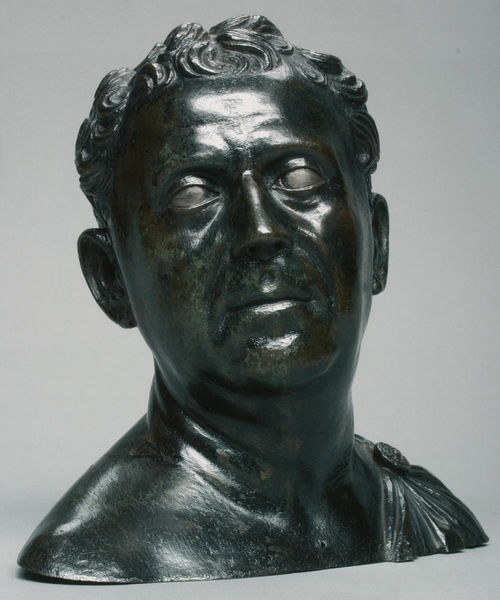
Titel: Antikes männliches Porträt
Künstler: Simone Bianco
Standort: Wien
Institution: Kunsthistorisches Museum
Schlagwörter: dunkel, kopf, mann, schatten, umhang, weiß, grün, frisur, grau, haar, hell, licht, marmor, mund, nase, ohr, profil, schwarz, stirn, blick, bart, augen, falten, gesicht, bildnis, hals, portrait, porträt, spiegelung, figur, gewand, haare, stehend, brosche, frontal, idealisierung, kinn, knopf, lippen, locken, ohren, renaissance, schräg, schulter, skulptur, lächeln, wangen, leer, ausdruck, kaiser, falte, realistisch, brauen, büste, glanz, pupillen, metall, bronze, glatt, plastik, poliert, edel, nachdenklich, kurze haare, lider, foto, fotografie, photographie, eisen, messing, zinn, antike, blind, detailliert, torso, plastisch, orden, herrscher, kranz, stirnfalte, nasenlöcher, rom, photo, römer, wangenknochen, rasiert, farbfoto, antik, toga, griechenland, drehung, guss, fotographie, tunika, wulst, neigung, abguß, schließe, römisch, mamor, totenmaske, togatus, augustus, caesar, nero, haarlocke, fibel, lid, fiebel, hochmut, umhanf, augapfel, mundfalten, tiberius, augenhöhle, bronzekopf, herrausstehend, moduliert, römischer kopf, wie ein kaiser